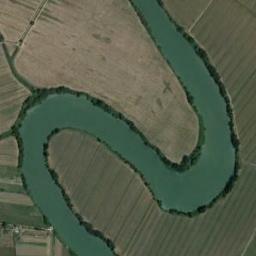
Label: river